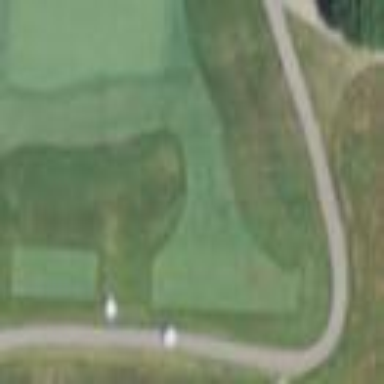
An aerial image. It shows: Area with grass used as rough in golf course.